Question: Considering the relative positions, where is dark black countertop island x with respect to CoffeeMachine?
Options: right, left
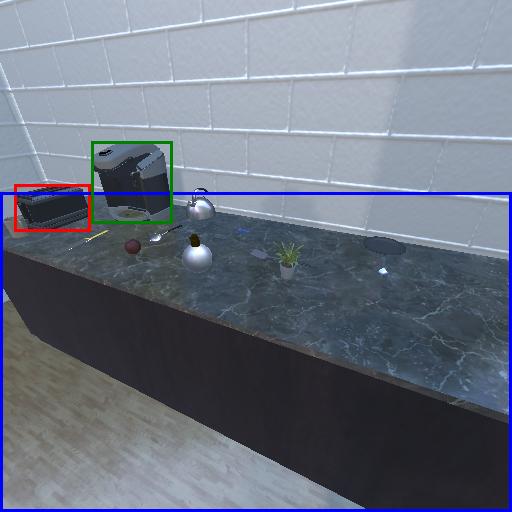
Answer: right